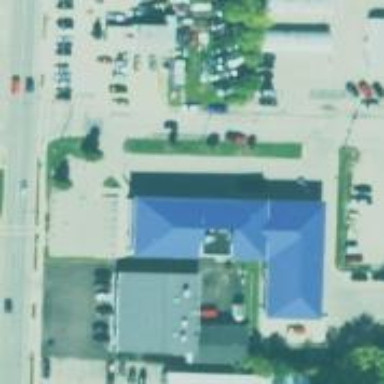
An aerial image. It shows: Pharmacy providing healthcare services.